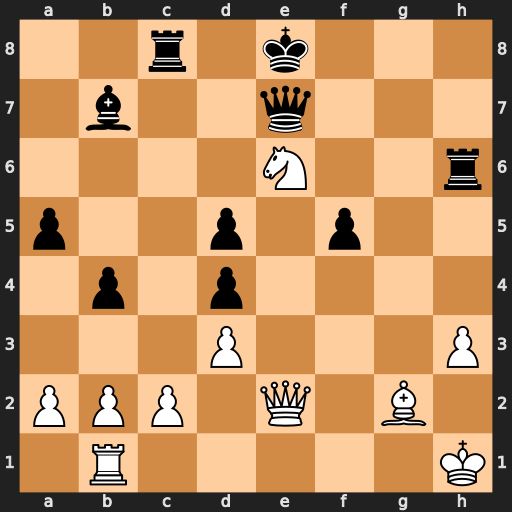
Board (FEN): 2r1k3/1b2q3/4N2r/p2p1p2/1p1p4/3P3P/PPP1Q1B1/1R5K
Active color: w
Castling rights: -
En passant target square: -
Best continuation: Ng7+ Kd8 Qxe7+ Kxe7 Nxf5+ Kf6 Nxh6